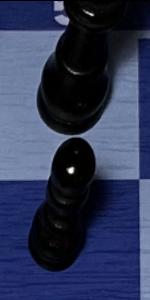
Label: Pawn_Black